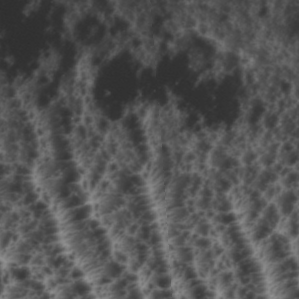
Label: non_frost